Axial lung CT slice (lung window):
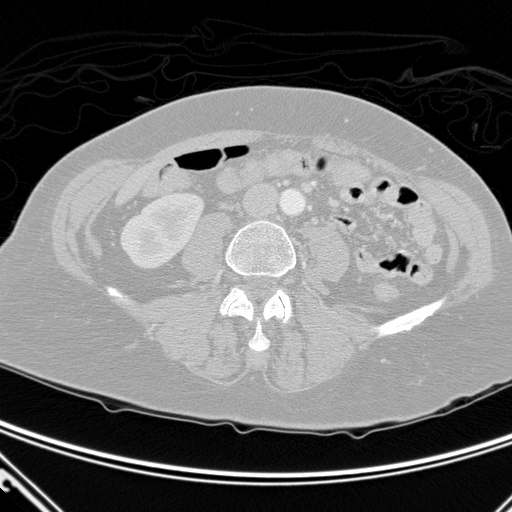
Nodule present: no